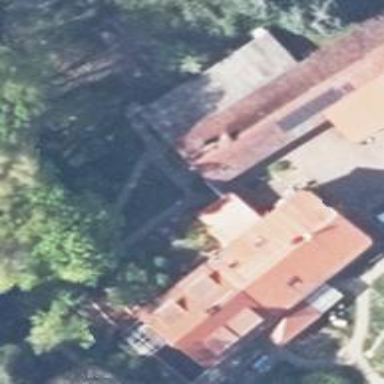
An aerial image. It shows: Building with watermill.